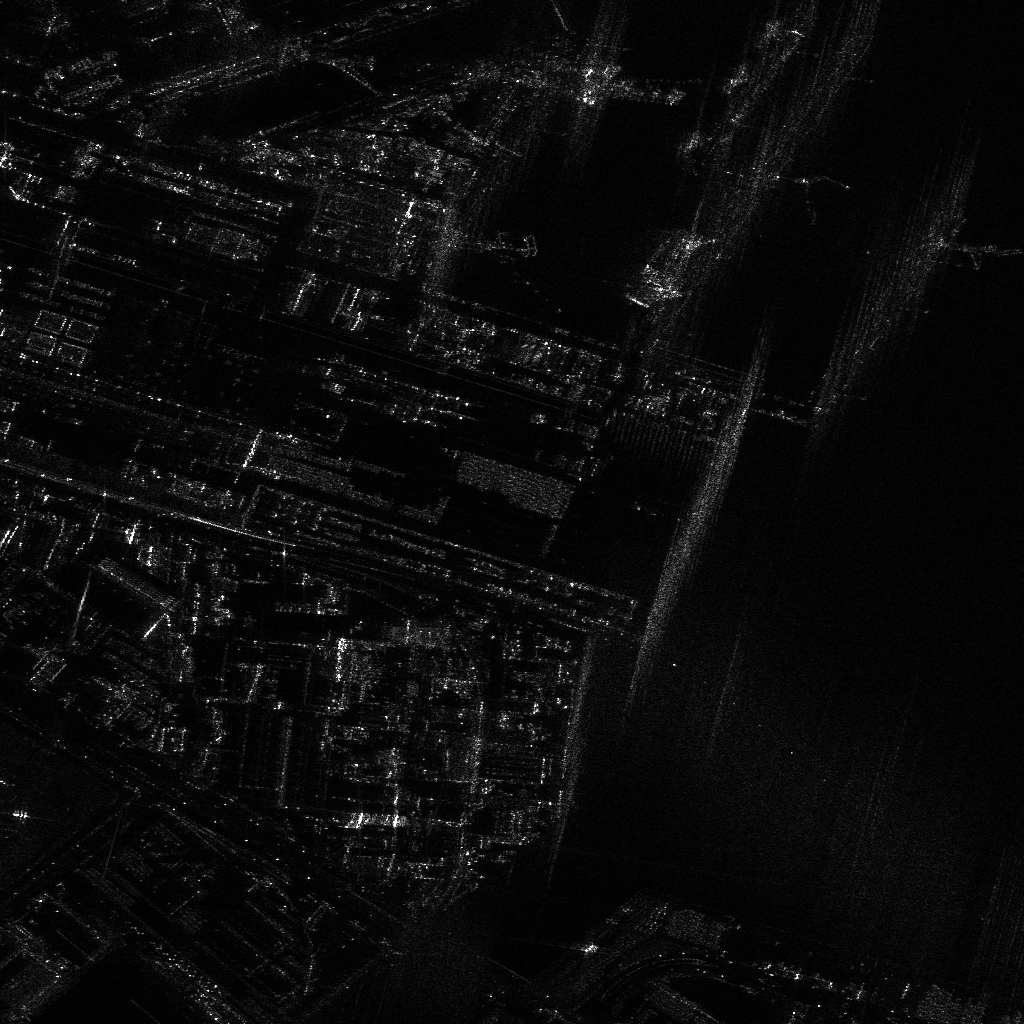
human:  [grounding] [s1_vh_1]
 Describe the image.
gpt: In the satellite image, there is  <ref>1 large container </ref> <box>[[55, 6, 67, 10, 10]]</box> located at top,  <ref>1 medium container </ref> <box>[[71, 5, 72, 9, 35]]</box> located at top right,  <ref>1 medium container </ref> <box>[[66, 12, 68, 15, 31]]</box> located at top.